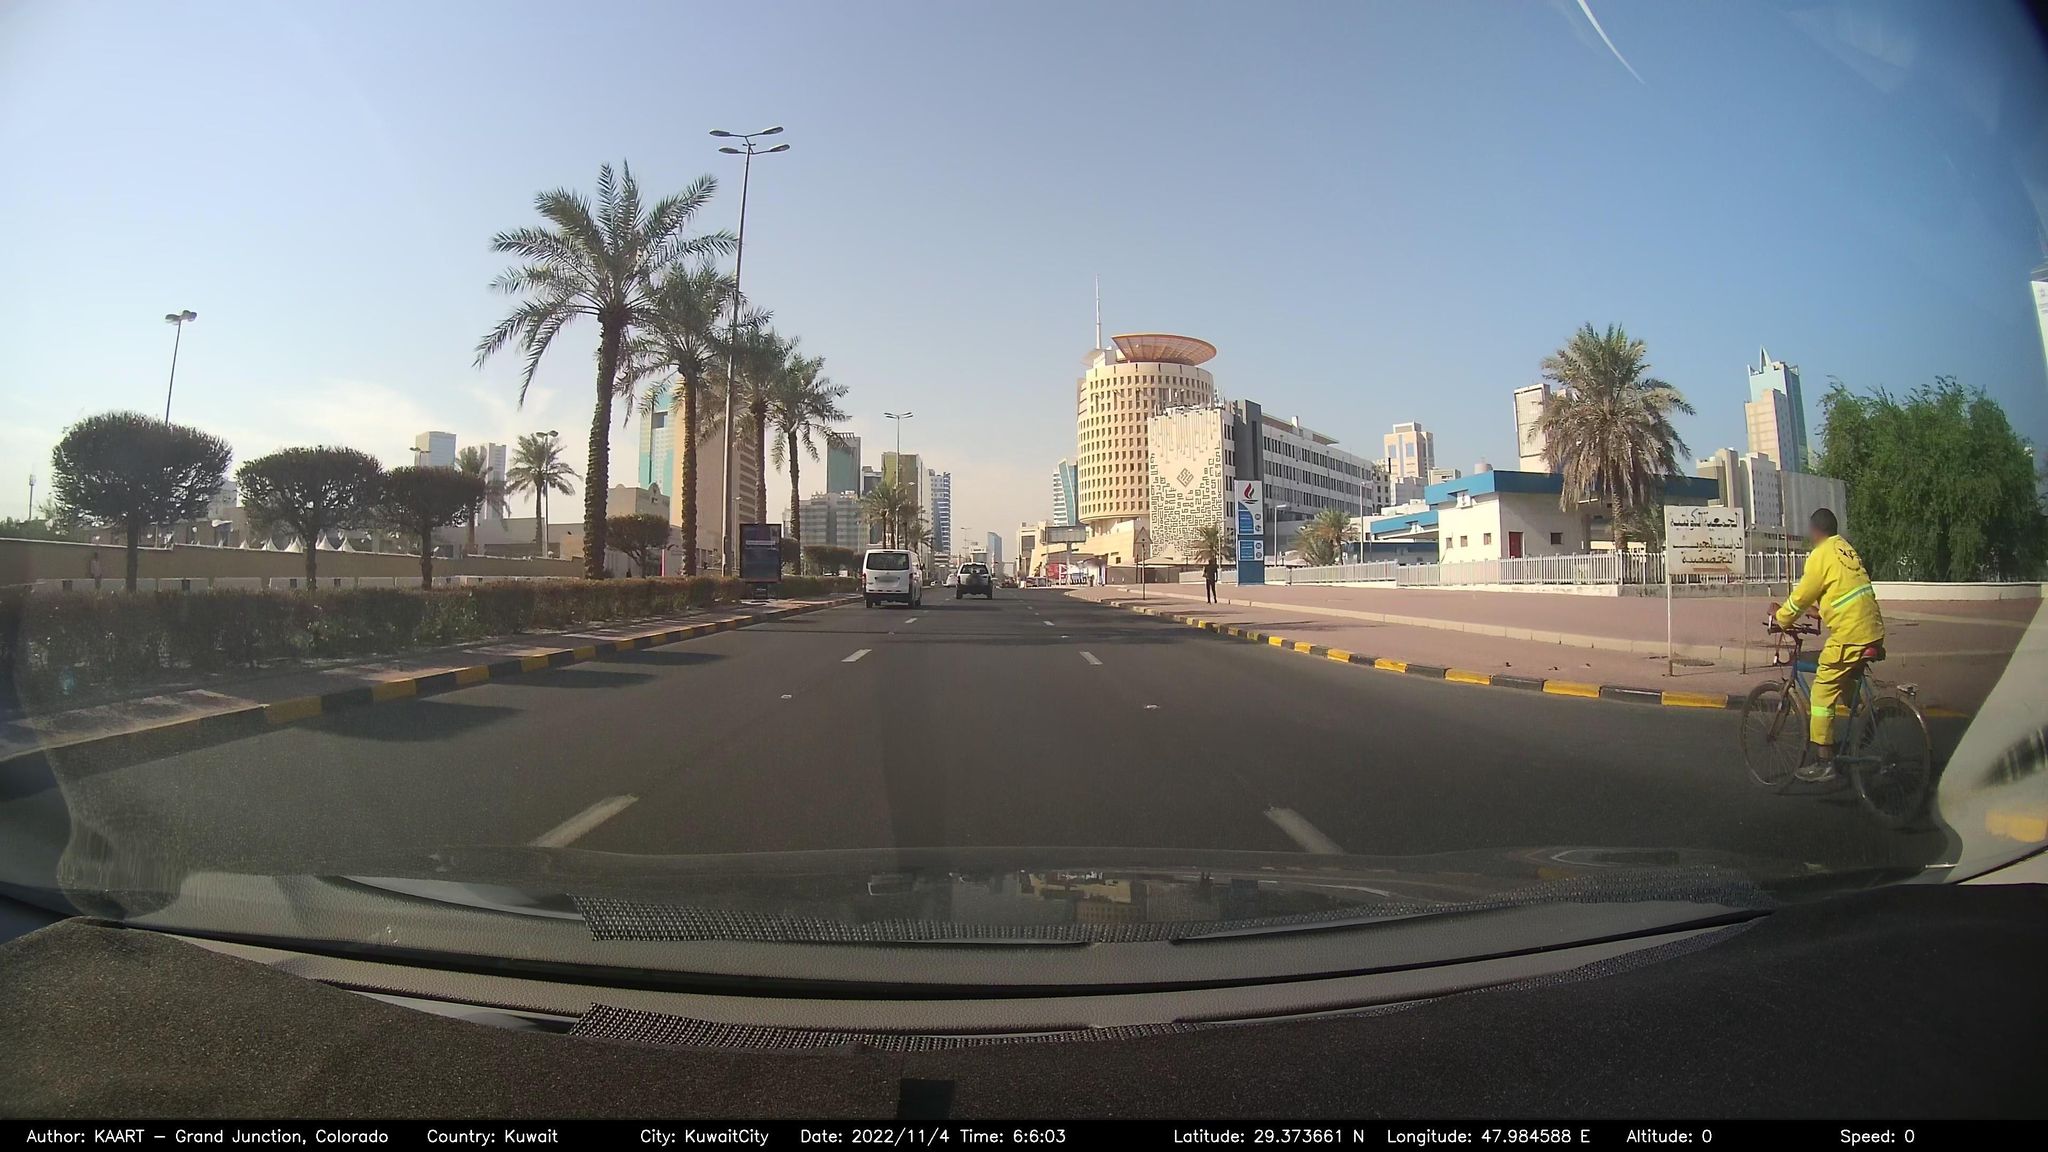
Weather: clear
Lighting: day
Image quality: good
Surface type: driving surface
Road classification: secondary
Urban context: urban centre
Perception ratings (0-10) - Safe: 3.82, Lively: 7.83, Beautiful: 1.62, Boring: 5.56, Depressing: 5.02, Wealthy: 5.36